Field crop: tomato
Growth stage: 1
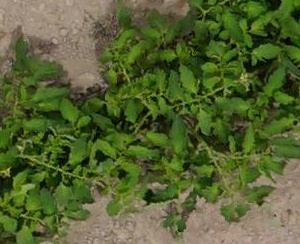
Species: tomato